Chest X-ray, AP view. Patient: 16 years old, sex M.
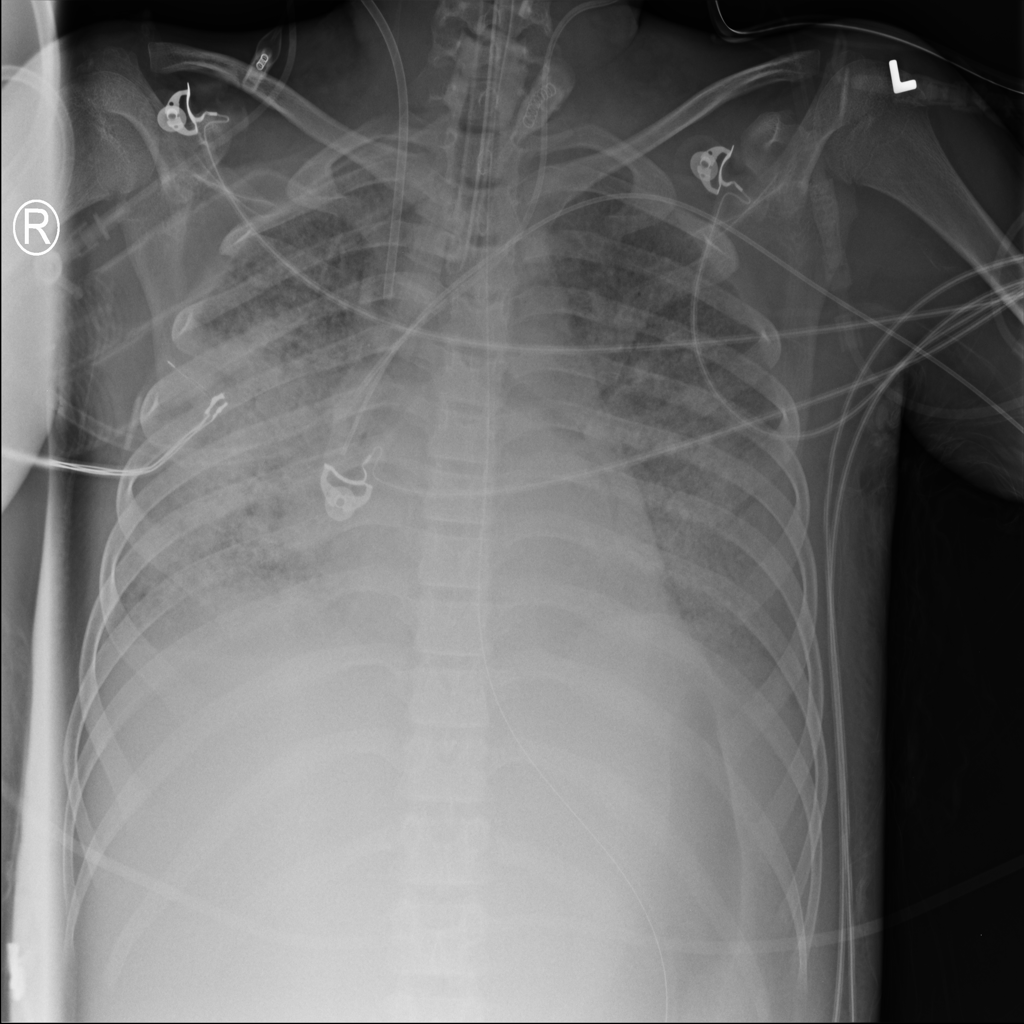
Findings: Pneumonia